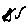
Label: star